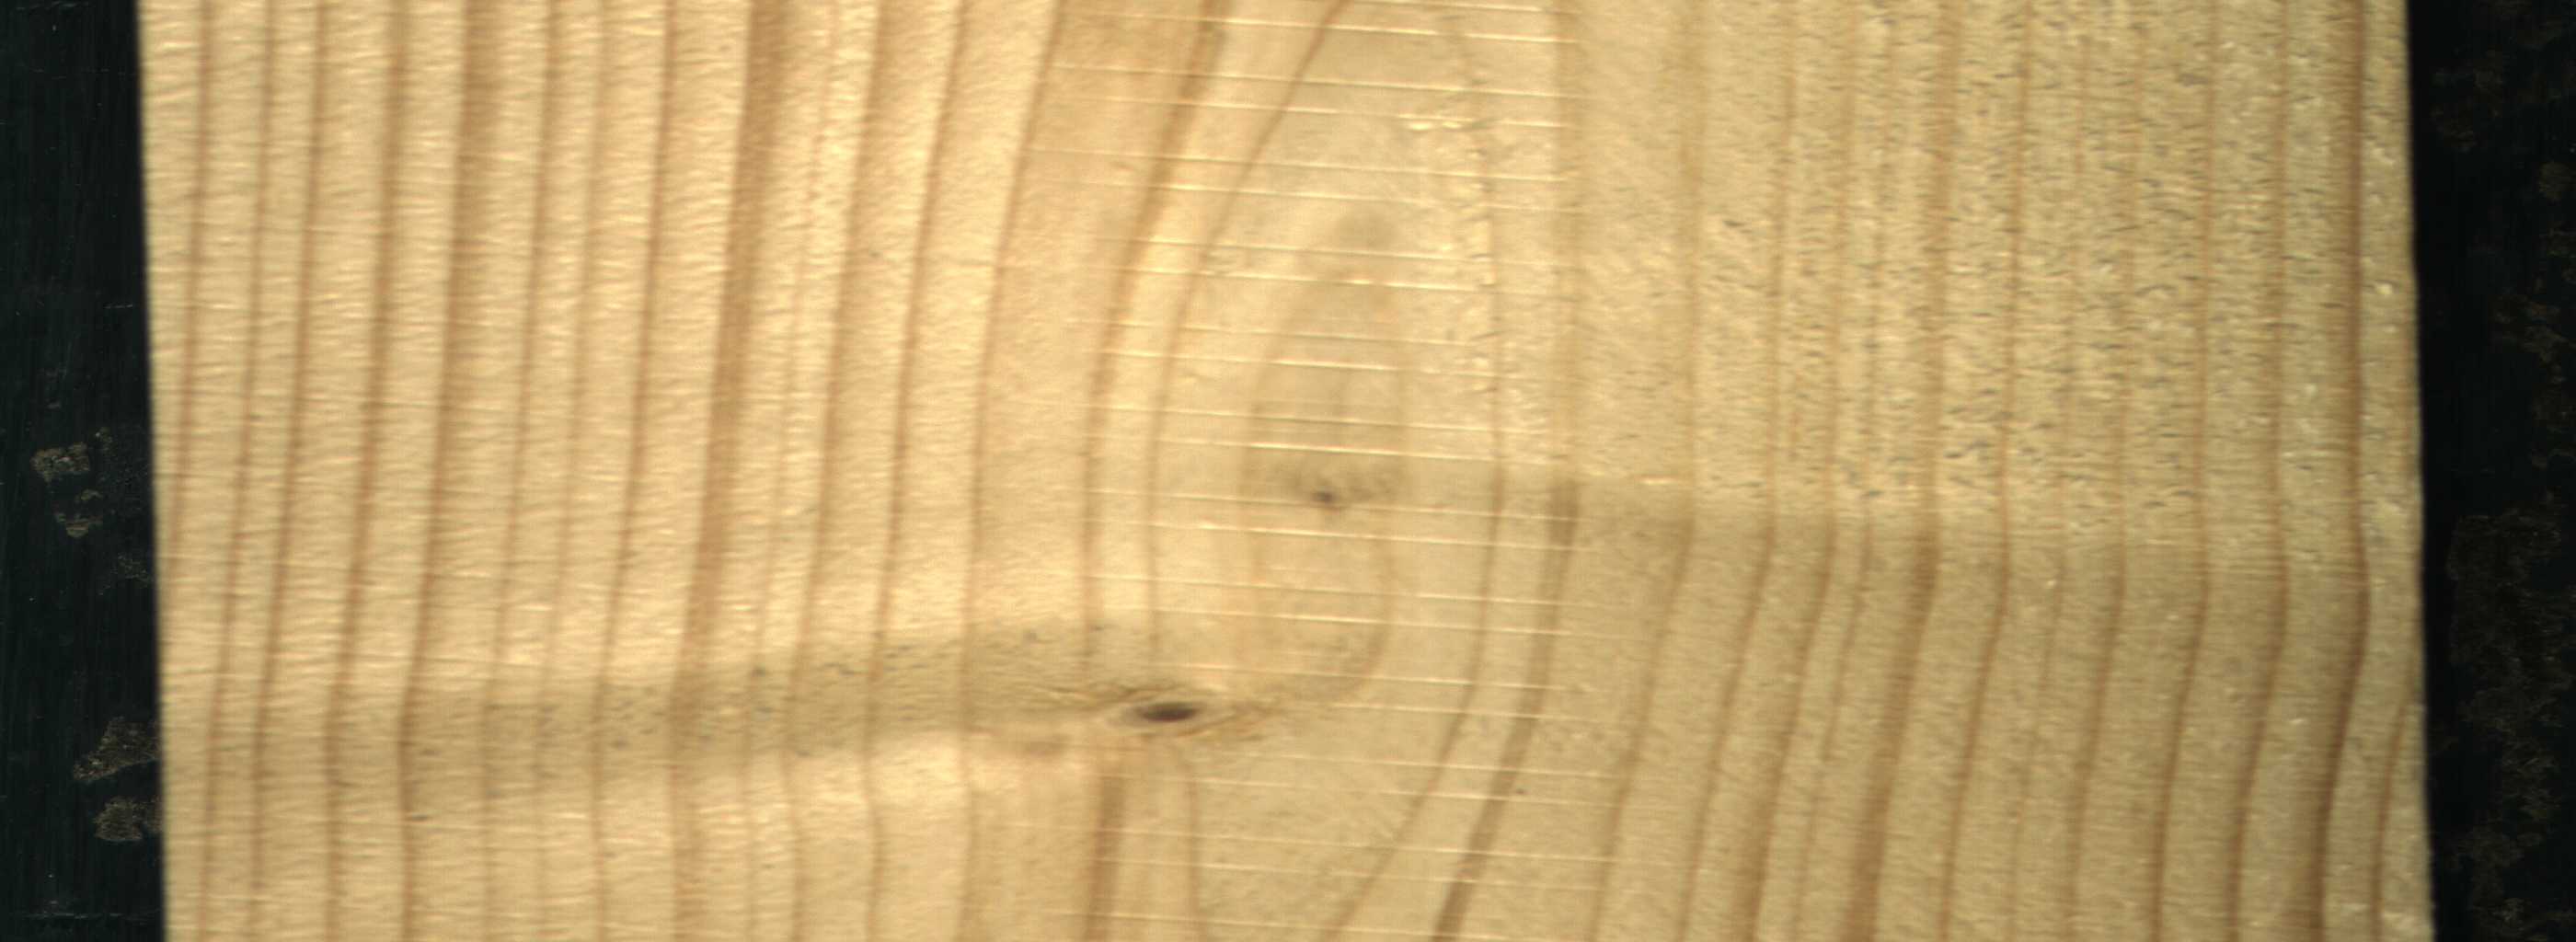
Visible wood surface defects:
Live_Knot